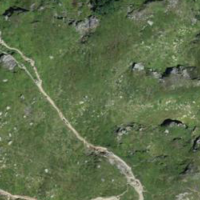
EUNIS habitat code: 26
Species observed at this site:
Arnica montana
Vaccinium myrtillus